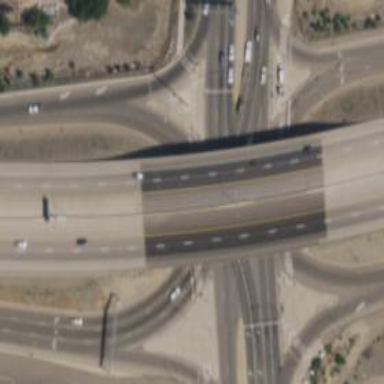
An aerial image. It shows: Asphalt surface motorway link with sidewalk on the left.